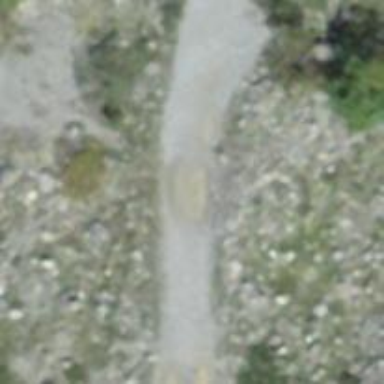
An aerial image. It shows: Compacted grade2 track for hiking. It is classic groomed trail with intermediate difficulty level.